Question: I'm trying to create a CCSprite from an image on disk. The file is definitely valid image, and I want to display it on a CCLayer. I'm using this code to display the image:
'''
// from a CCLayerColor
CGDataProviderRef imgDataProvider = CGDataProviderCreateWithFilename(@"/documents/pathto/file.jpg");
CGImageRef image = CGImageCreateWithJPEGDataProvider(imgDataProvider, NULL, NO, kCGRenderingIntentDefault);
self.sprite = [CCSprite spriteWithCGImage:image key:@"sprite_frame_01"];
self.sprite.anchorPoint = ccp(0,0);
[self setContentSize:CGSizeMake(100, 100)];
[self addChild:self.sprite];
'''
However, when the scene is rendered I see this (The CCSprite is the numbers with the white background around it):

This happens no matter what image use. Is there something else I need to do?
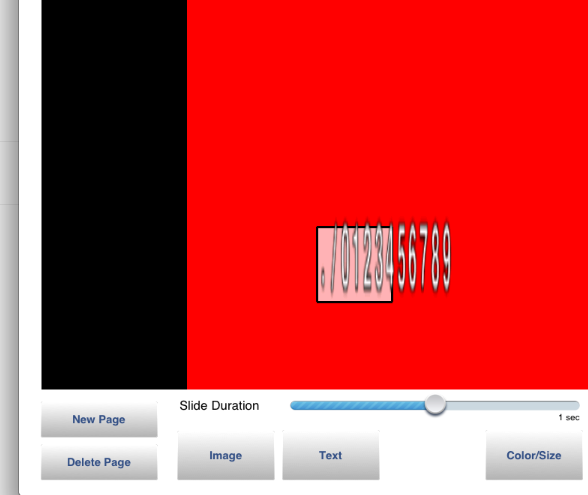
Answer: The problem was that cocos2d was auto-appending '-ipad' to the image filename, which didn't exist since it was from the camera roll. I fixed it using '[[CCFileUtils sharedFileUtils] setiPadSuffix:@""];'.
I don't have any specific iPad or retina specific files in my app, but for those that do, abica wrote an excellent method on the <URL> which shows how to handle this on a per-file basis.